Question: What is the reading of this measurement?
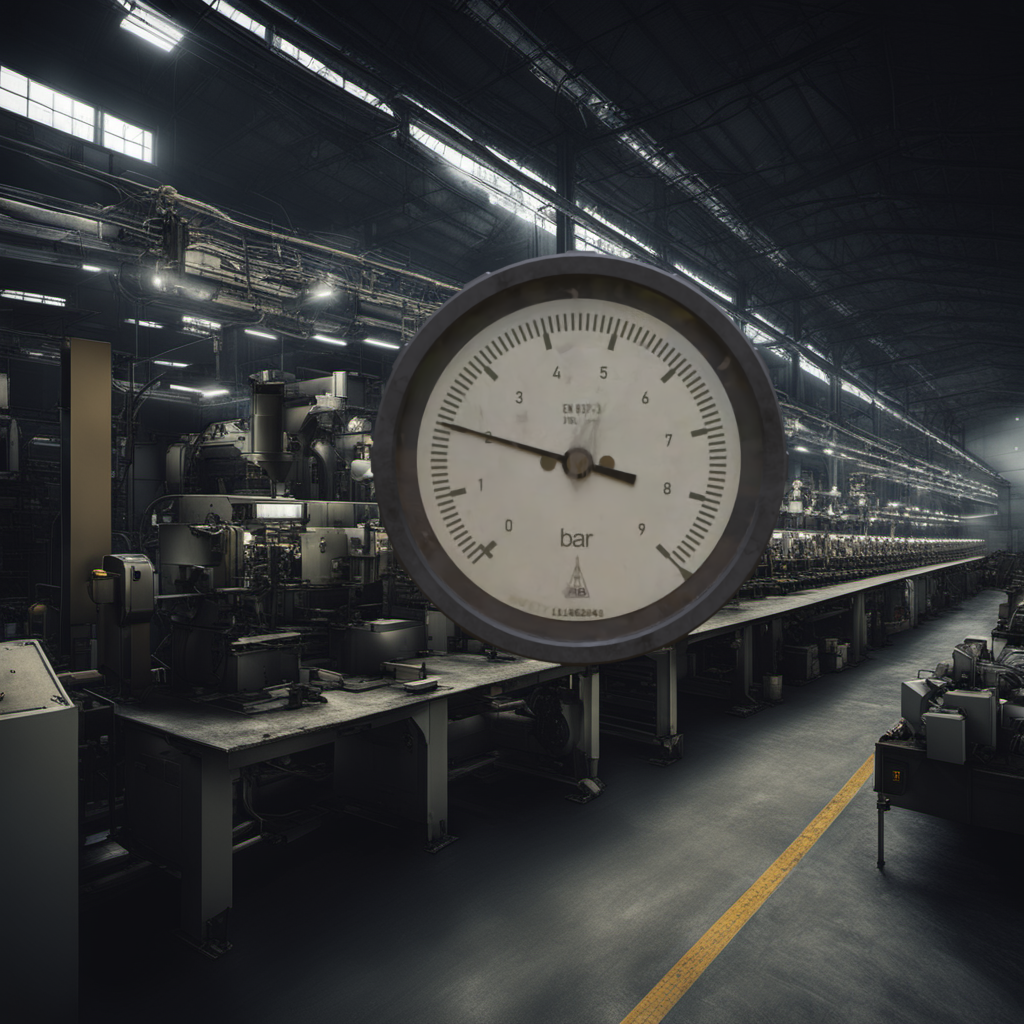
Answer: The result is 2.04
Question: What is the reading range of this measurement?
Answer: The range is from 0 to 9
Question: What is the minimum and maximum value of this measurement?
Answer: The minimum value is 0 and the maximum value is 9